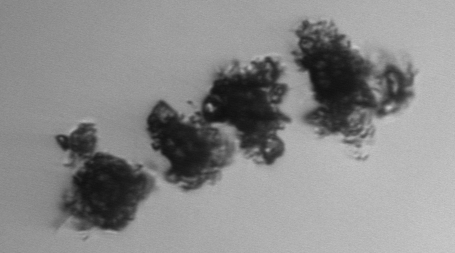
Label: Thalassiosira_TAG_external_detritus